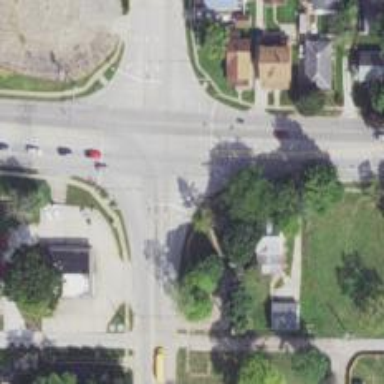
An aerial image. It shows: Marked road crossing.